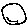
Label: circle